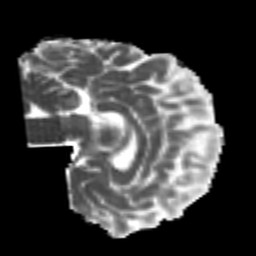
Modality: MD
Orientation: sagittal
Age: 25
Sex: male
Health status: healthy
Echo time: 0.074 s